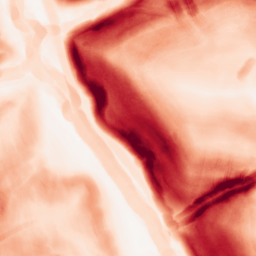
Category: morphological
Decomposition family: morphological_gradient
Decomposition parameters: size: 7
shape: disk
Upsampling method: cubic_mitchell
Upsampling parameters: scale: 4
Upsampling scale: 4